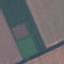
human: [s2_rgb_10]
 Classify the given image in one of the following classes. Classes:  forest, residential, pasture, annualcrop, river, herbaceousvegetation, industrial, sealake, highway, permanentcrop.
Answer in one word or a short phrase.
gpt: AnnualCrop